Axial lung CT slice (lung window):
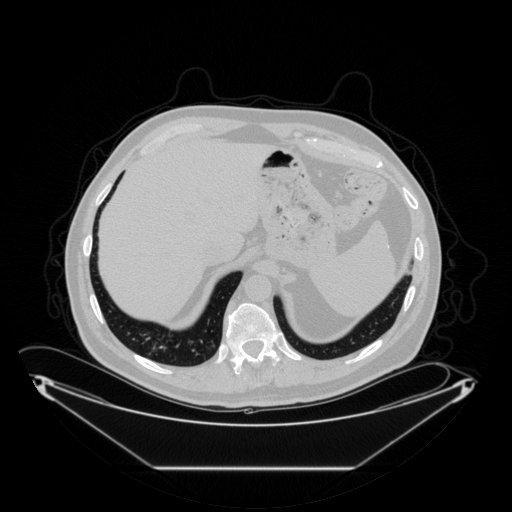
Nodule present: no